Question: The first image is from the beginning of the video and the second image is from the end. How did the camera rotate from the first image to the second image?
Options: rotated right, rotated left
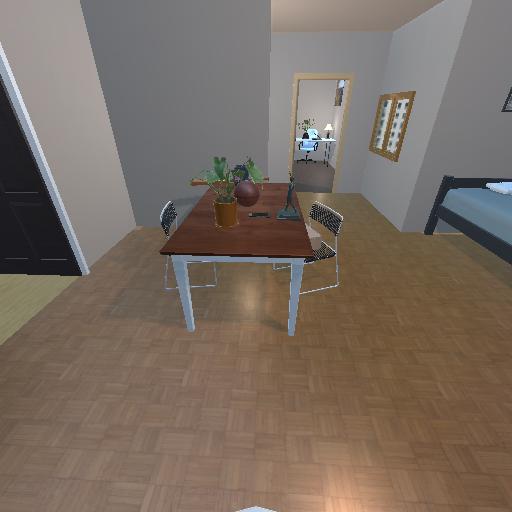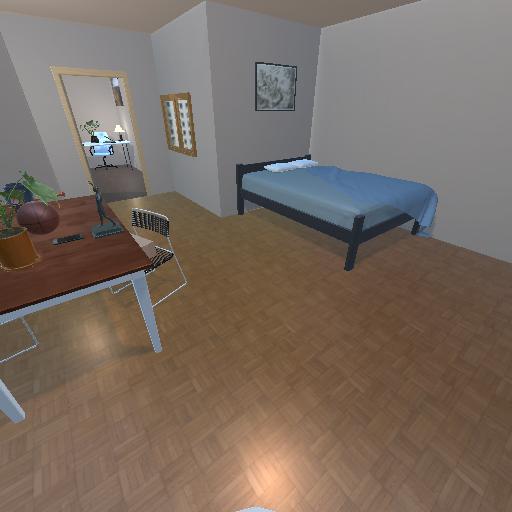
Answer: rotated right